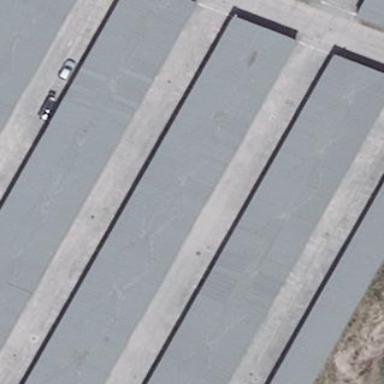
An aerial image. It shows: Group of garages.